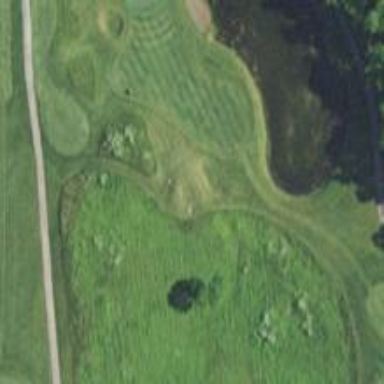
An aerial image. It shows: Grassy area designated as golf fairway.